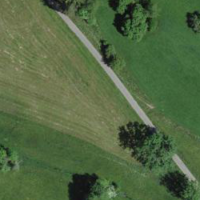
EUNIS habitat code: 25
Species observed at this site:
Lythrum salicaria
Galeopsis tetrahit
Anthriscus sylvestris
Convolvulus arvensis